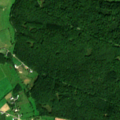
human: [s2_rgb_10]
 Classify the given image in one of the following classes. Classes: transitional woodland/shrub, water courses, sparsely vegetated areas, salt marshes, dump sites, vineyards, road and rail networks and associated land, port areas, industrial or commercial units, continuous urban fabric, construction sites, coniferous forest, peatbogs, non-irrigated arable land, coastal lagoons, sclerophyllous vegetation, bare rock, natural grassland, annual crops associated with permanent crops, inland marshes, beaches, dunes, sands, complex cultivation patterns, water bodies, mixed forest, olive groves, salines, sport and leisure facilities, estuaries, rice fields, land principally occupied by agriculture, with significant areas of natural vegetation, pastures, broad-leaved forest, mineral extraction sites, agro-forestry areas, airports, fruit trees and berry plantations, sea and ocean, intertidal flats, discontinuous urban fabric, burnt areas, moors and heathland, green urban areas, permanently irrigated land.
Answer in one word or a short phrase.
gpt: discontinuous urban fabric, pastures, complex cultivation patterns, broad-leaved forest